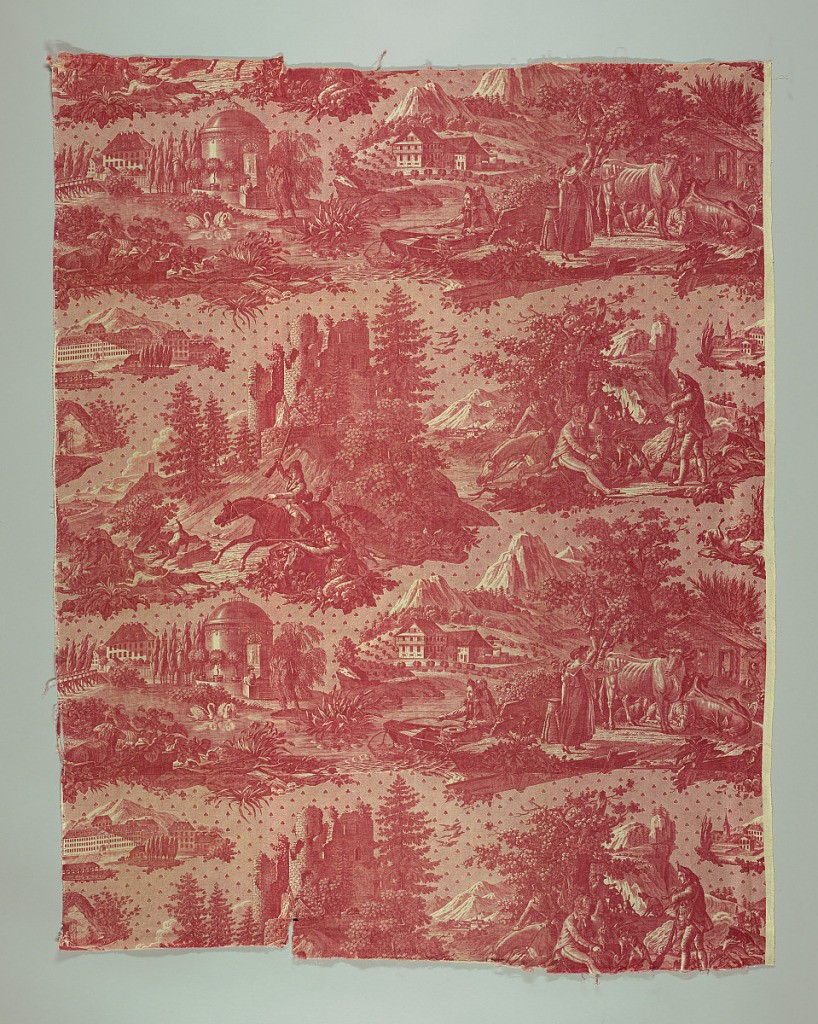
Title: Valley of the Wormsa
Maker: Hartmann et Fils, Munster, France
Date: ca. 1840
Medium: cotton Technique: printed by engraved plate on plain weave
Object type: Textile
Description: Pastoral scenes and scenes of hunters with the hartmann manufactory at the extreme right. In red on white.